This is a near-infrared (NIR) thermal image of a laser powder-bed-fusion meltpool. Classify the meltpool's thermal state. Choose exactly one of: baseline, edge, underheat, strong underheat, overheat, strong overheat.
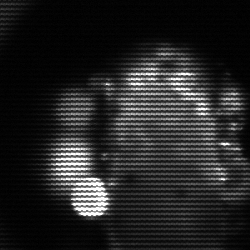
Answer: strong underheat